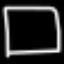
Label: square